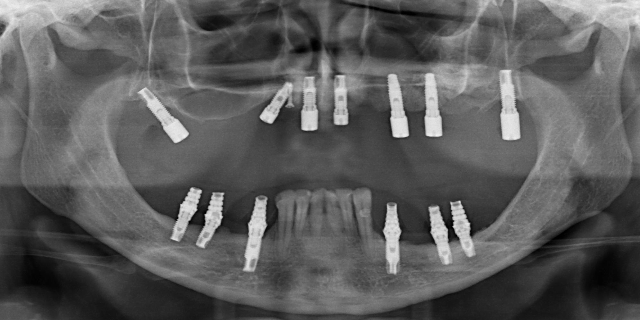
adult